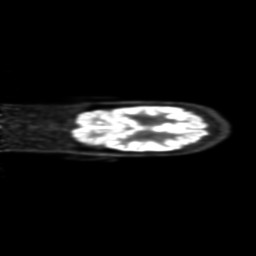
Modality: PET
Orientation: coronal
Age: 41
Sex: male
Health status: ill